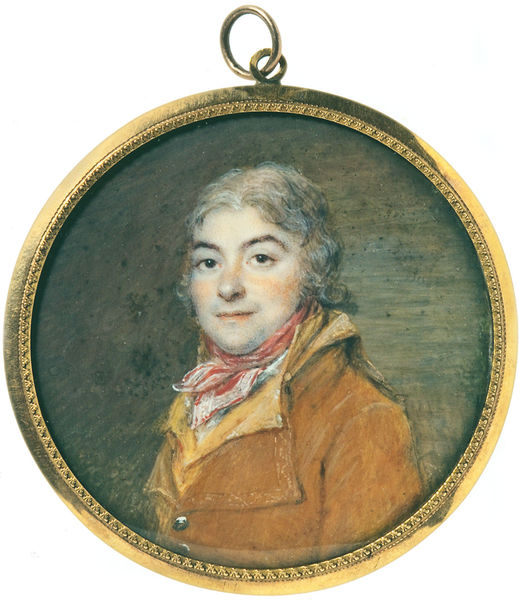
Titel: Portrait d’homme
Institution: Paris, Musée des Arts Décoratifs, inv.20901
Schlagwörter: mann, braun, mund, nase, orange, pastell, blick, rot, schal, tuch, malerei, jacke, jung, augen, gesicht, kragen, rahmen, bildnis, herr, portrait, porträt, gold, haare, mantel, augenbrauen, brustbild, locken, rund, lächeln, relief, romantik, frack, halstuch, verzierung, knöpfe, weste, ring, medaillon, jüngling, anhänger, medaille, gefasst, miniatur, goethezeit, graue haare, nach rechts, dekoriert, öse, 18. jahrhundert, mittenscheitel, blick nach vorn